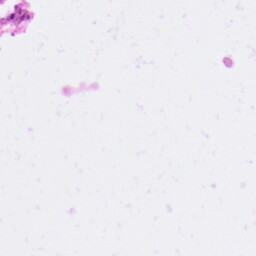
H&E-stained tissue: Pancreatic